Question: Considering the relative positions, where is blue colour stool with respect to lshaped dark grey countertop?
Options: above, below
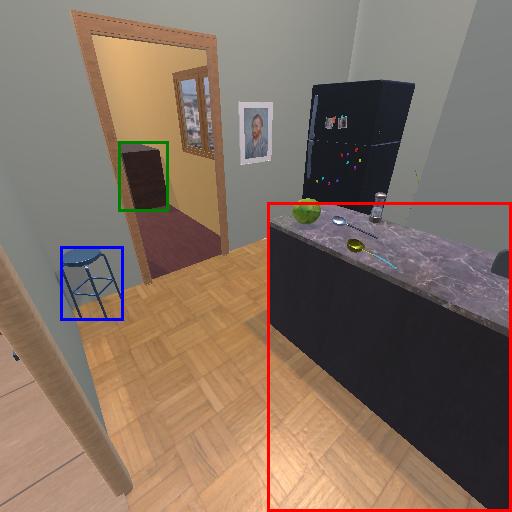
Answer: above